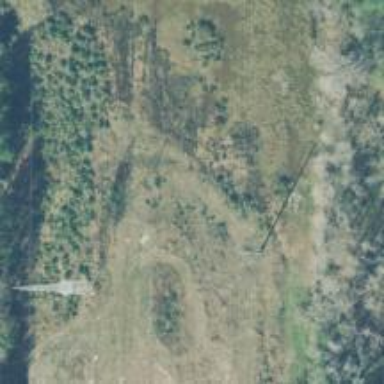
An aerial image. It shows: Power pole.